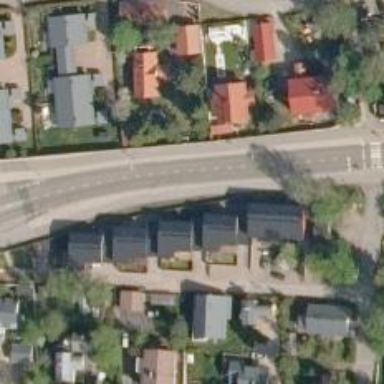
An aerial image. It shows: Asphalt footway.